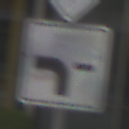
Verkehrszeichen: VerlaufVorfahrtsstrasse6
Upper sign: Vorfahrtsstrasse
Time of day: Midday
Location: Outdoor (Urban)
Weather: Overcast
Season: NotSpecified
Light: Natural